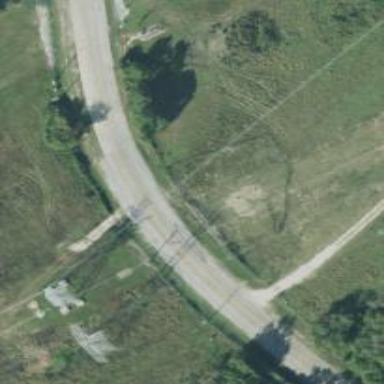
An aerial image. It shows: Tertiary road.